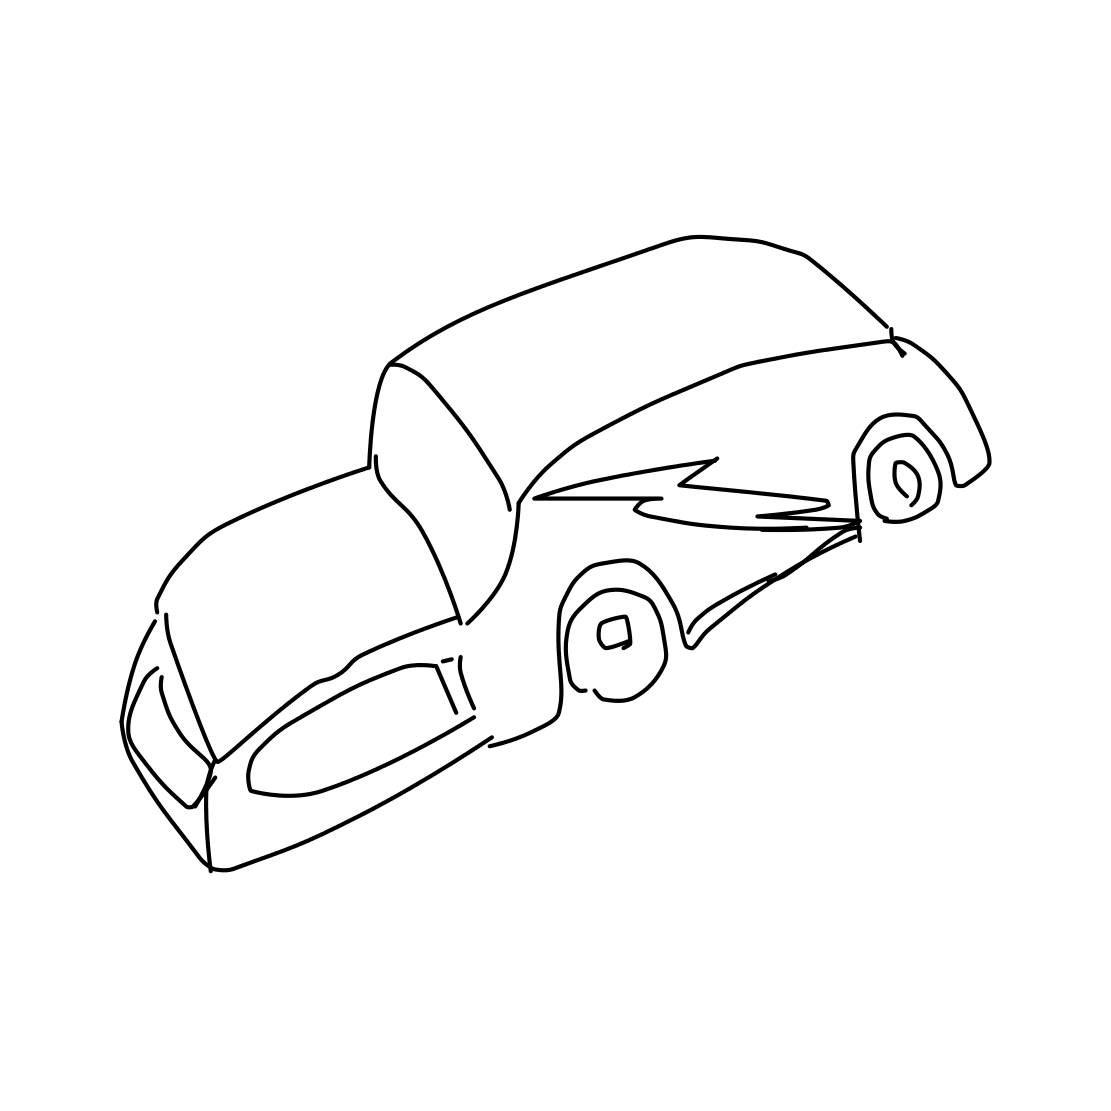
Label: race car